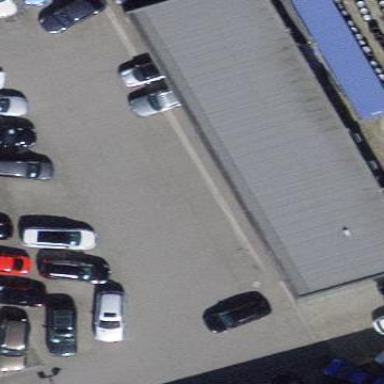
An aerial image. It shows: Car shop building.